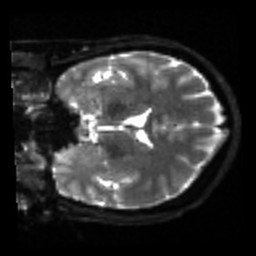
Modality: sbref
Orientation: coronal
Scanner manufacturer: siemens
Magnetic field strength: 3 T
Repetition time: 4 s
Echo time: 0.0594 s